Field crop: maize
Growth stage: 2
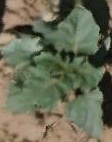
Species: datura